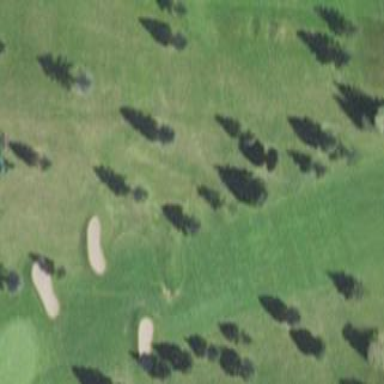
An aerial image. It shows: Golf fairway surrounded by grass.